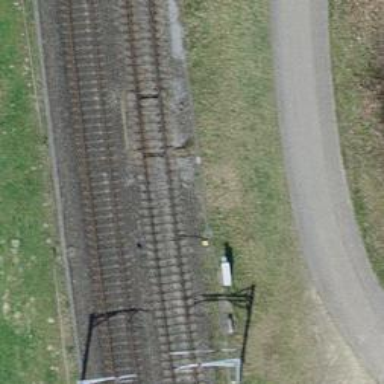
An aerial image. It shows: Railway switch.